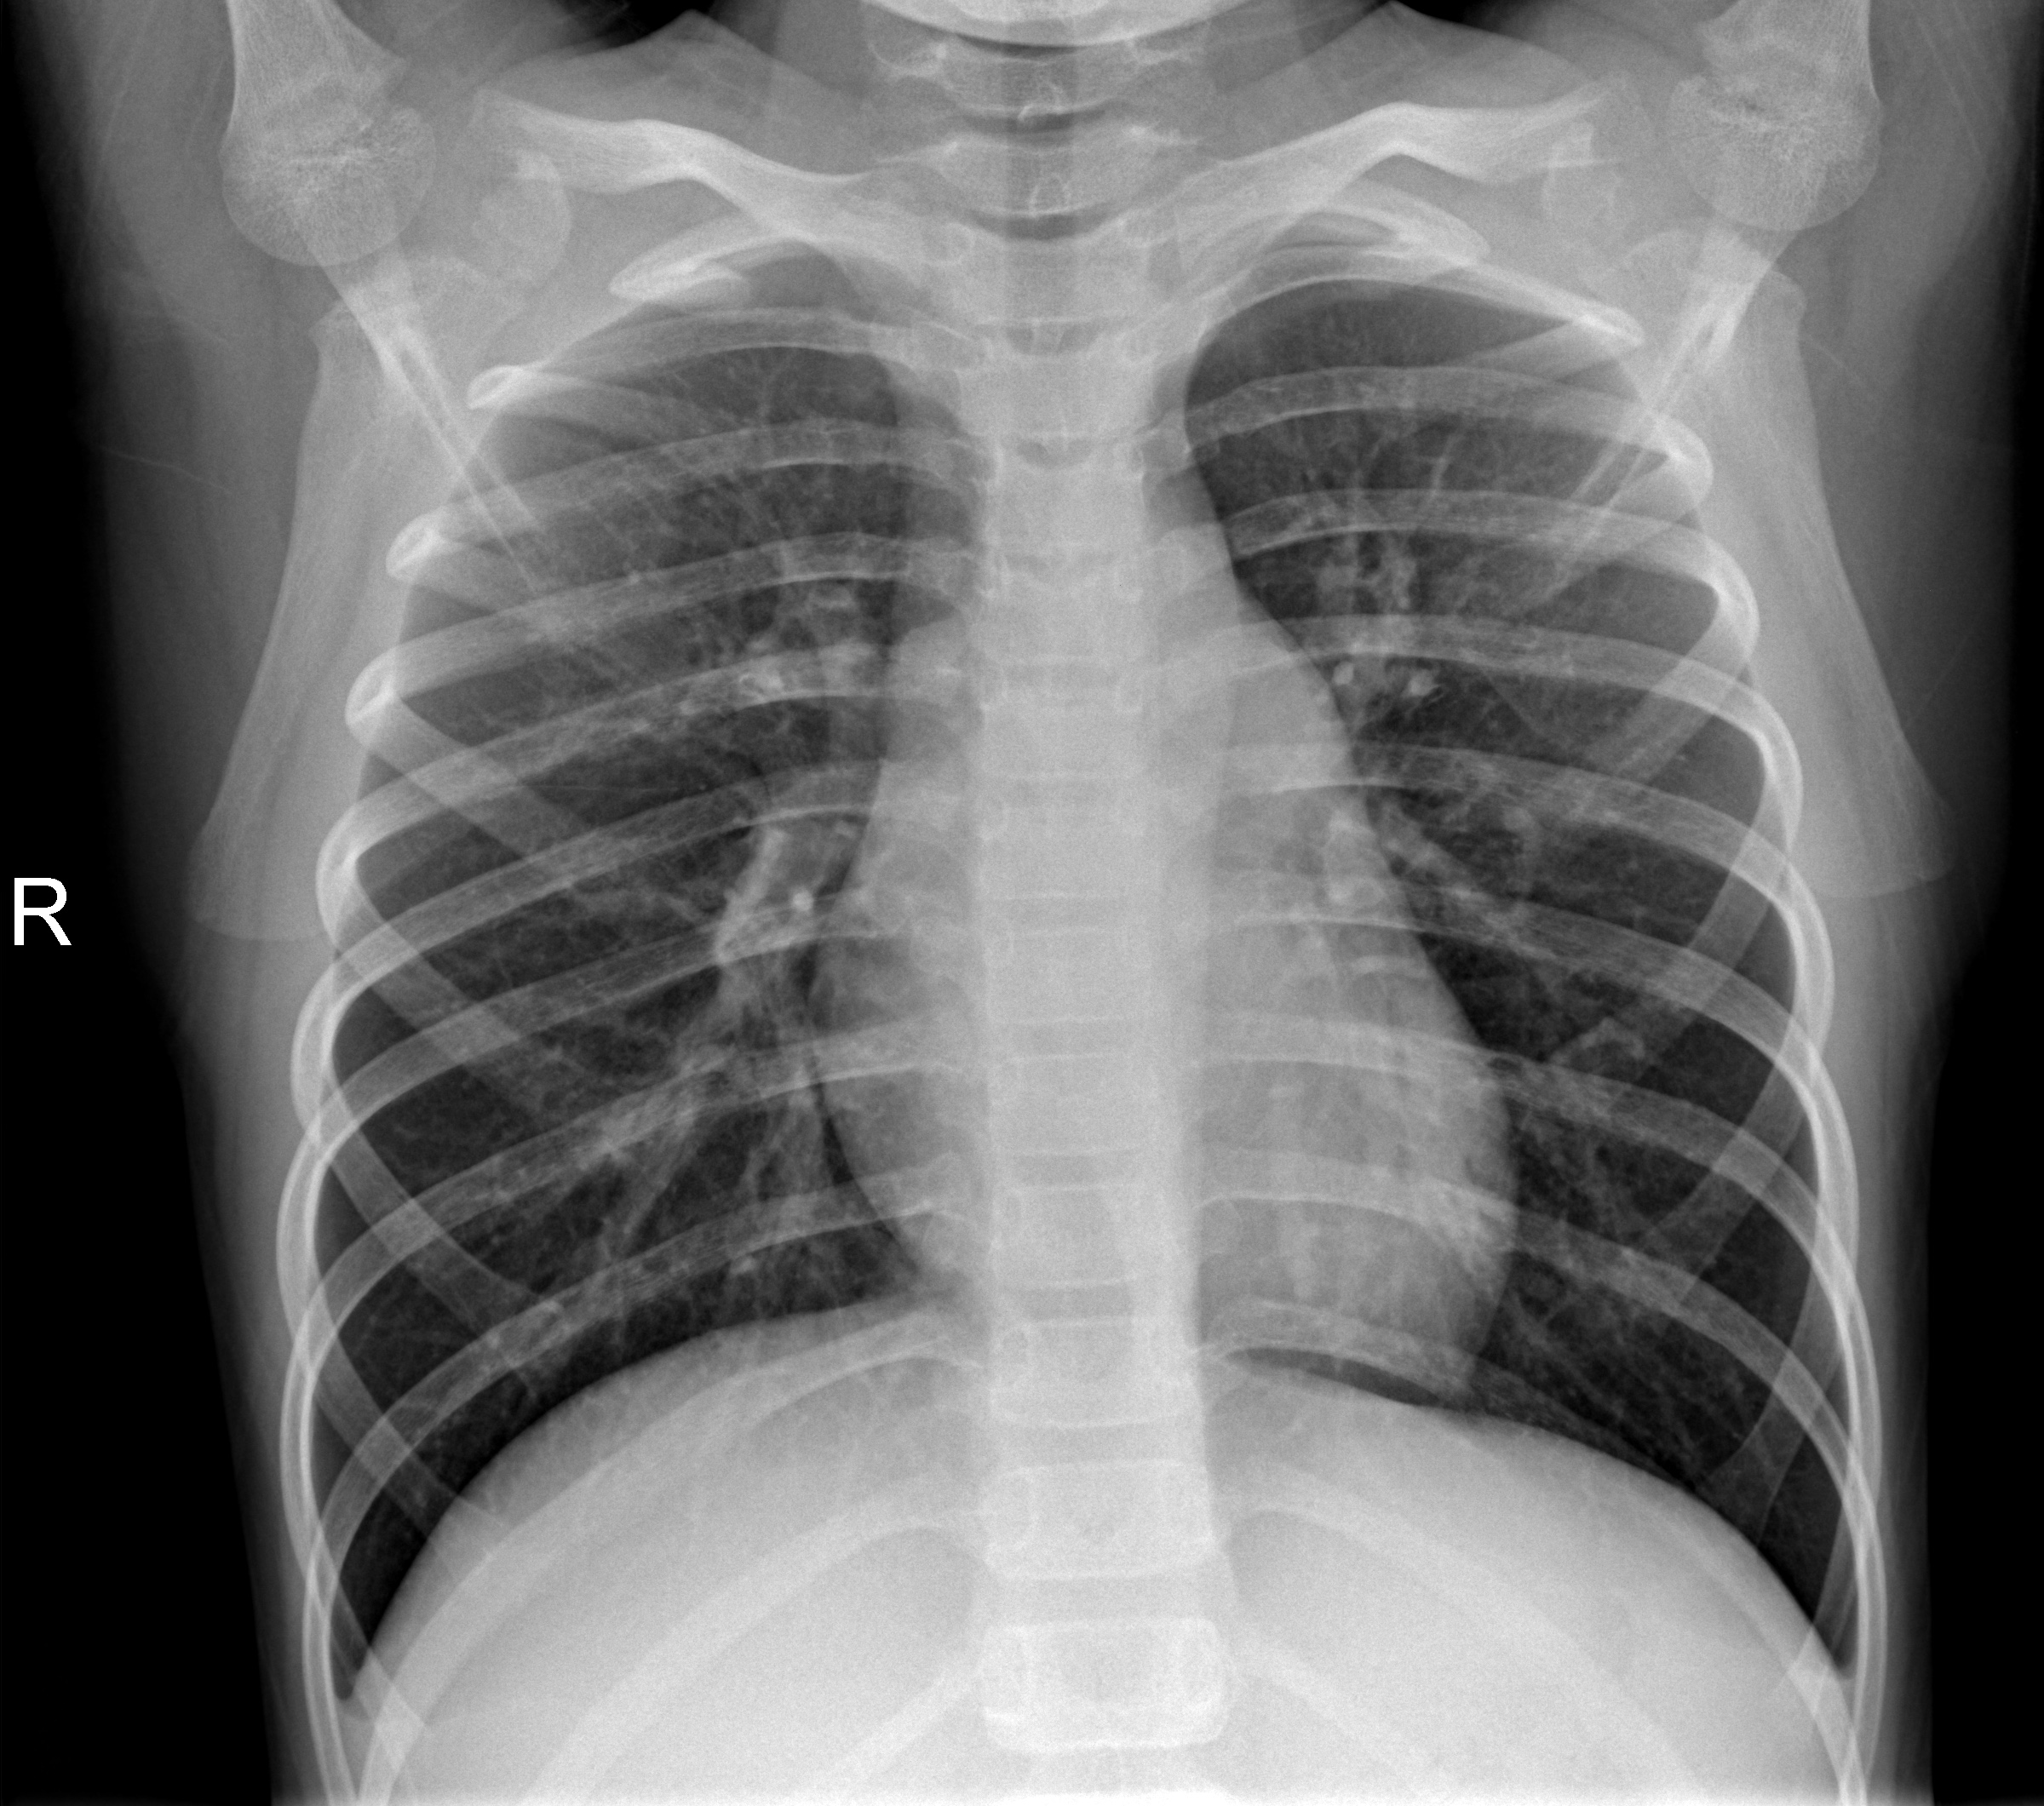
Diagnosis: NORMAL